Question: I am trying to make a template, which I want to use with outlook, but when I use this code, i am getting logo at right and link text left in outlook, which is total oppose to which output I want. How do I resolve it?
'''
<center>
<table width="600px;" style="margin:auto auto;">
<tr style="left:auto">
<td>
'''
In this main table's td tag below mentioned tables are included.. I also check that all tags are closed properly without forget any single tag.
This code is for logo and link's main table...
'''
<table width="150px;" bgcolor="ffffff" cellpadding="0" cellspacing="0" align="left">
'''
this code for link
'''
<td style="text-align:right;">
<a href="http://www.url.com" target="_blank">
<span style="font-family:Myriad Pro; color:#0d5497; font-size:20px; text-align:end; inline-box-align:last; left:auto" data->www.linkurl.com
</span>
</td>
'''
I had also used text-align, left:auto, right:auto in
'''
<table> <tr> <td>
'''
level accordingly but not getting proper output.
Image of output in outlook

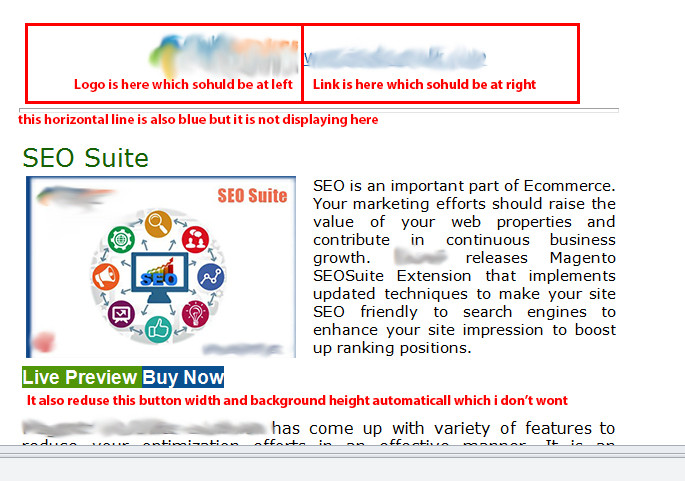
Answer: I think this is more towards what you are looking for here: <URL>
You had the right idea with
'''
<td style="text-align:right;">
<a href="http://www.url.com" target="_blank">
<span style="font-family:Myriad Pro; color:#0d5497; font-size:20px; text-align:end; inline-box-align:last; left:auto" data->www.linkurl.com
</span>
</td>
'''
but some of your css looks a little off. Text-align doesn't have an 'end' value and I had never heard of inline-box-align before.